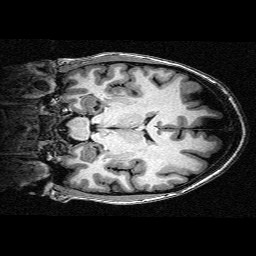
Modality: T1w
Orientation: coronal
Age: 28
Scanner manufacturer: siemens
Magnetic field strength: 3 T
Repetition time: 2.3 s
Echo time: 0.00336 s